Question: I am running into an issue when opening the or dialog and Click OK to close the wizard. All my versions for the Item are Modified with the Current Date and Time. Thus, loosing all the version history for that Item Language. Any help would be greatly appreciated.

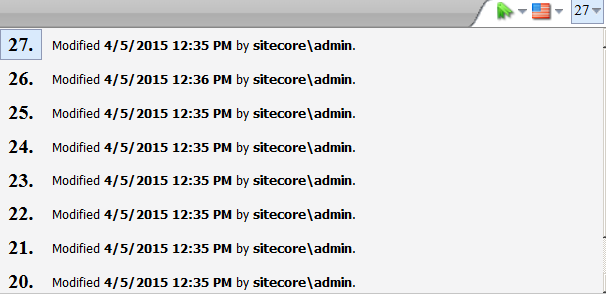
Answer: This is not possible out of the box (or as far as I am aware). You will need to modify the existing set publishing form. I posted a solution in <URL> Keep in mind that this might not reflect your case as I am not sure which version of sitecore you are using. Basically the code is overriding the existing OnOK code which foreaches all the versions and updates them, adding the following line:
'''
// Modify Here
if (string.IsNullOrEmpty(dateTimePicker1.Value) && string.IsNullOrEmpty(dateTimePicker2.Value))
{
continue;
}
'''
It means that if both pickers were left empty - it won't modify the item version. Please keep in mind that I just smoke tested this solution, so I suggest you run it by sandbox first :)